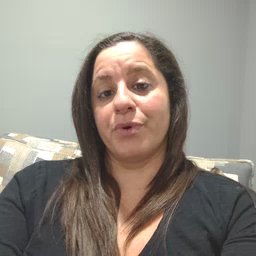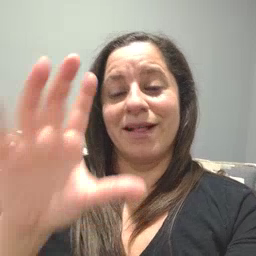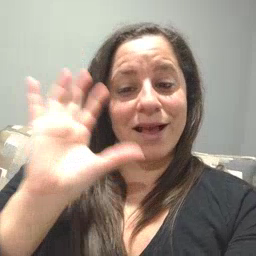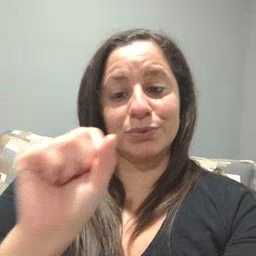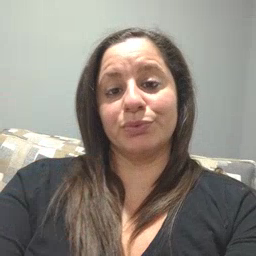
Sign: loud